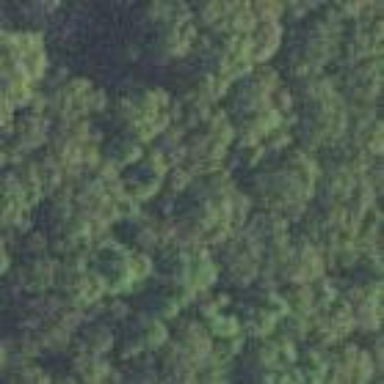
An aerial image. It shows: Mixed woodland area with various types of leaves.